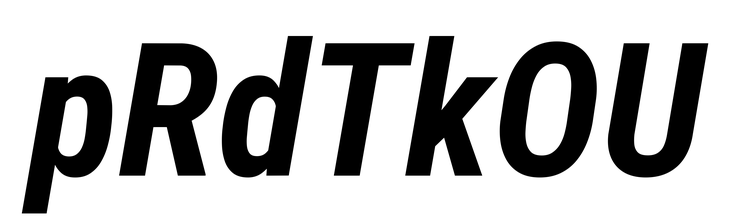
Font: Roboto-Italic_Condensed_Bold_Italic